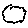
Label: cloud